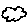
Label: cloud